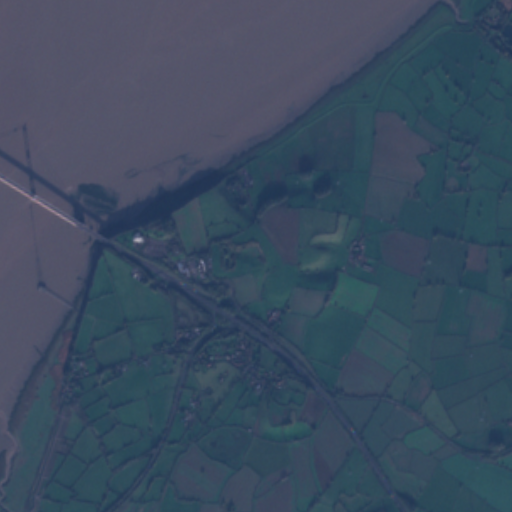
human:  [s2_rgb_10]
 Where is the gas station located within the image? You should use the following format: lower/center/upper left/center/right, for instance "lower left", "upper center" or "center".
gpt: The gas station is located in the center of the image.
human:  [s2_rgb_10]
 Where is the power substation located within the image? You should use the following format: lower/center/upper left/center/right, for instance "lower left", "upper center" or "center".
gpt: The power substation is located in the center of the image.
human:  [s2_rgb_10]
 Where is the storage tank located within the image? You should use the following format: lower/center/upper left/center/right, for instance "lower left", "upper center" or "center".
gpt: The storage tank is located in the center of the image.
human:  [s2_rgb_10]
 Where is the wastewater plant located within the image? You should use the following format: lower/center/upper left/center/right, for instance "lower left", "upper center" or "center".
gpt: The wastewater plant is located in the center of the image.
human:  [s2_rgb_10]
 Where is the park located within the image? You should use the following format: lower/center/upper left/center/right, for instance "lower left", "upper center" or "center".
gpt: There is no park in the image.